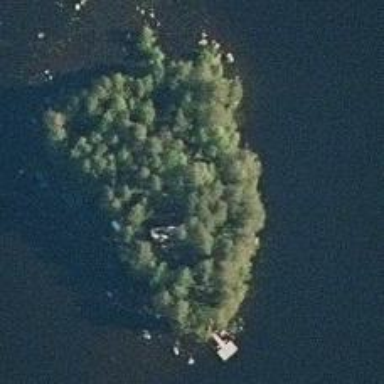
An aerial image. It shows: Island.